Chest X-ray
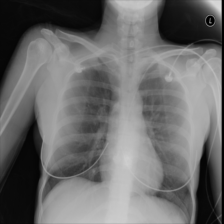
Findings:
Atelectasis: negative
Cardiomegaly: negative
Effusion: negative
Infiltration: negative
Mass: negative
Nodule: negative
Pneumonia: negative
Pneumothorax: negative
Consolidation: negative
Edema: negative
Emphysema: negative
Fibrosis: negative
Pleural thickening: negative
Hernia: negative